Question: I have the following code:
'''
List<int> nums = new List<int>();
nums.Add(1);
nums.Add(4);
nums.Add(2);
var lowNums = from n in nums
where n%2==0
select n;
Console.WriteLine("Even Numbers before adding 20 :");
foreach (var x in lowNums)
{
Console.WriteLine(x);
}
nums.Add(20);
Console.WriteLine("Even Numbers after adding 20:");
foreach (var x in lowNums)
{
Console.WriteLine(x);
}
'''
Here while running this,it gives me this output:
.
But I wonder why it shows 20 because I am not running the LINQ expression after I add 20. I just display the previously calculated result. Can anyone explain this?
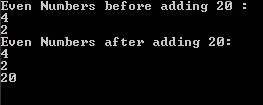
Answer: You are not the LINQ expression, you are creating it. The expression gets executed when it is needed, which is often referred to as .
When stepping into that code you can see that 'lowNums' is actually of type 'System.Linq.Enumerable.WhereListIterator<int>' which is an expression, not a result.
By looping over the expression the results are recalculated. If you want to explicitly execute the expression and store the results use '.ToList()' on the expression.